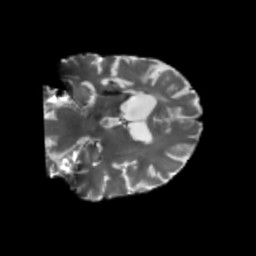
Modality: T2w
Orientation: coronal
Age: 70
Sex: male
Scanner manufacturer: siemens
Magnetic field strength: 3 T
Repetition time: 5.25 s
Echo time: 0.08 s